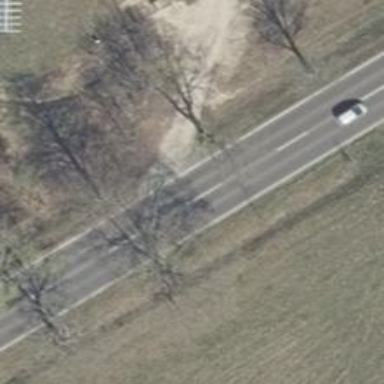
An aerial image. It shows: Asphalt road classified as primary highway.